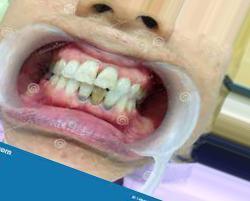
Condition: Tooth Discoloration